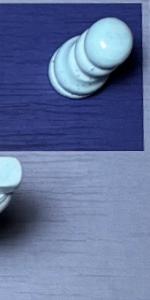
Label: Empty